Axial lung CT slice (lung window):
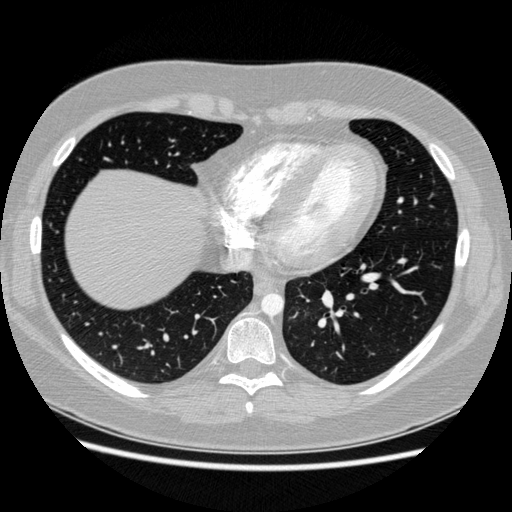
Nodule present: no